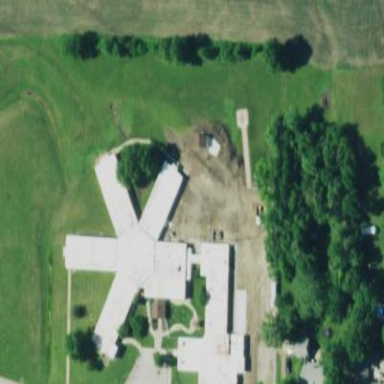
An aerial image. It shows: Healthcare facility identified as hospital.